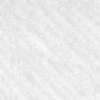
Label: no_change